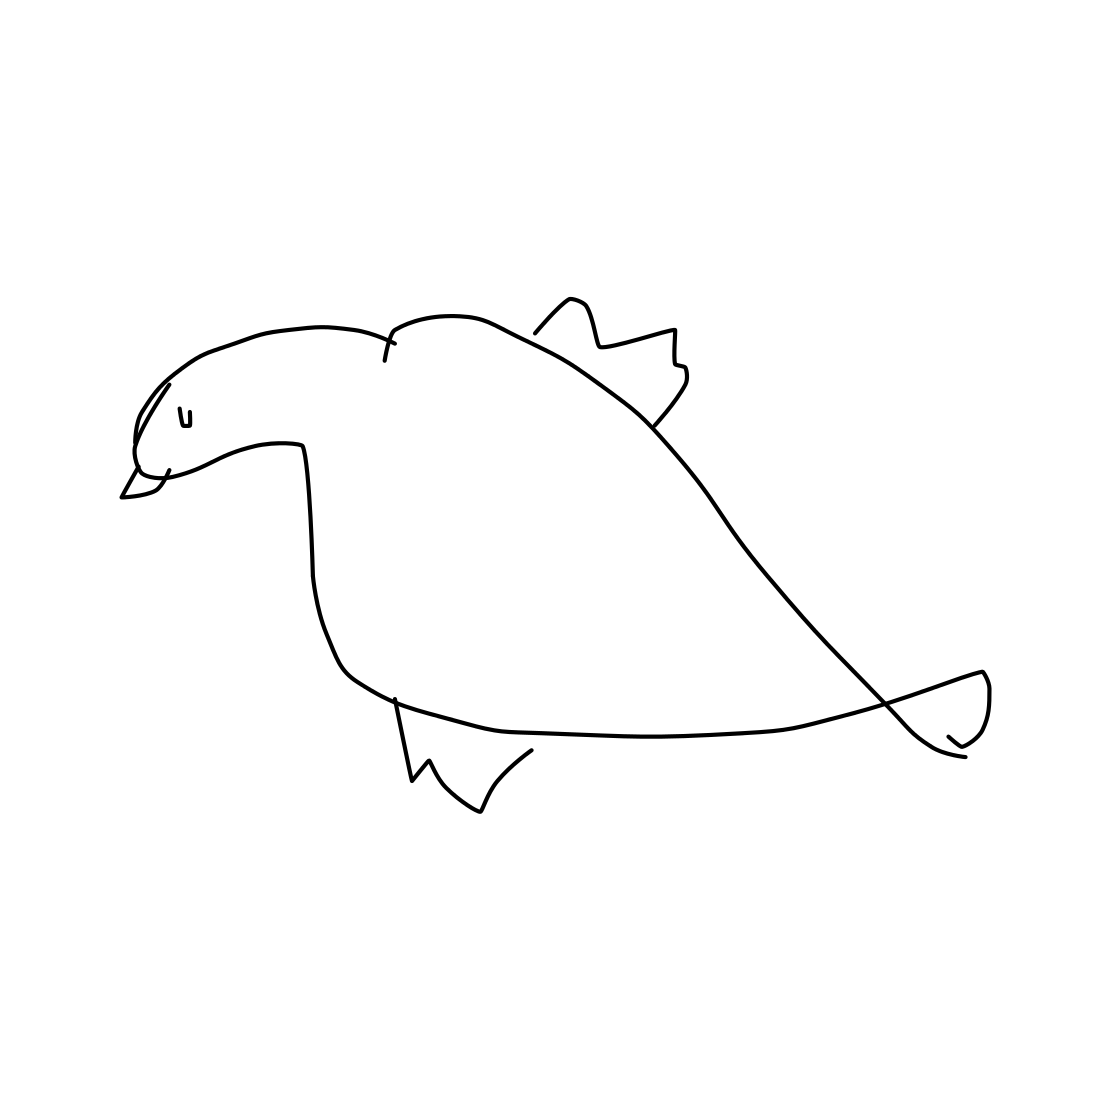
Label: parrot